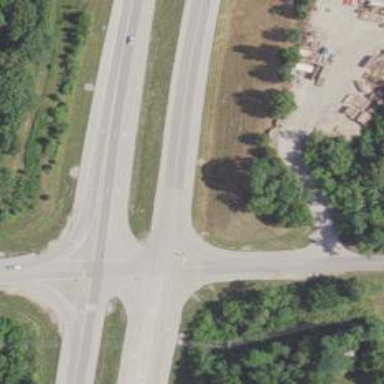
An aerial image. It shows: Trunk link highway.